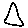
Label: triangle